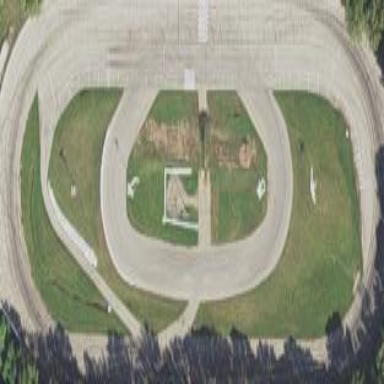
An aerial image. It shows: Raceway for motor sports.